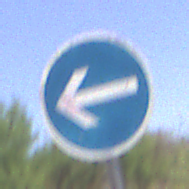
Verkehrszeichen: VorgeschriebeneFahrtrichtungHierLinks
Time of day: Midday
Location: Outdoor (RoadRail)
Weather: Clear
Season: NotSpecified
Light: Natural